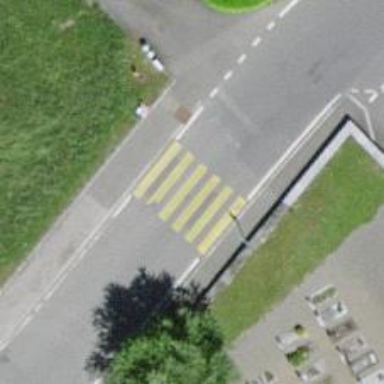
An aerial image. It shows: Marked crossing on footway.